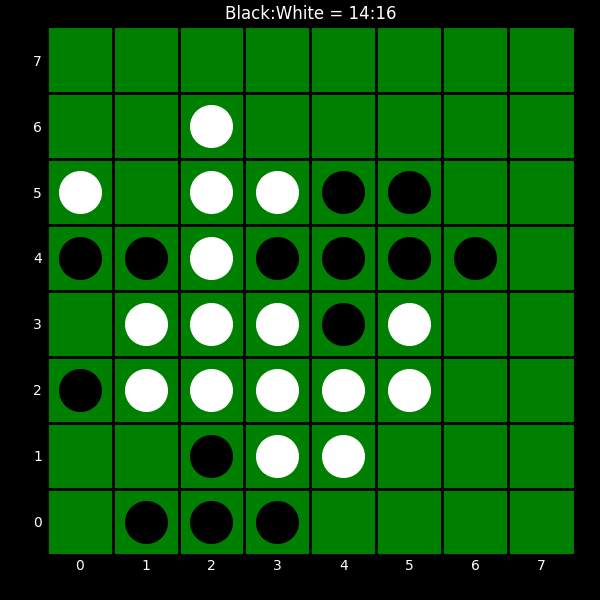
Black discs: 14
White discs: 16